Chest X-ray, AP view. Patient: 23 years old, sex F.
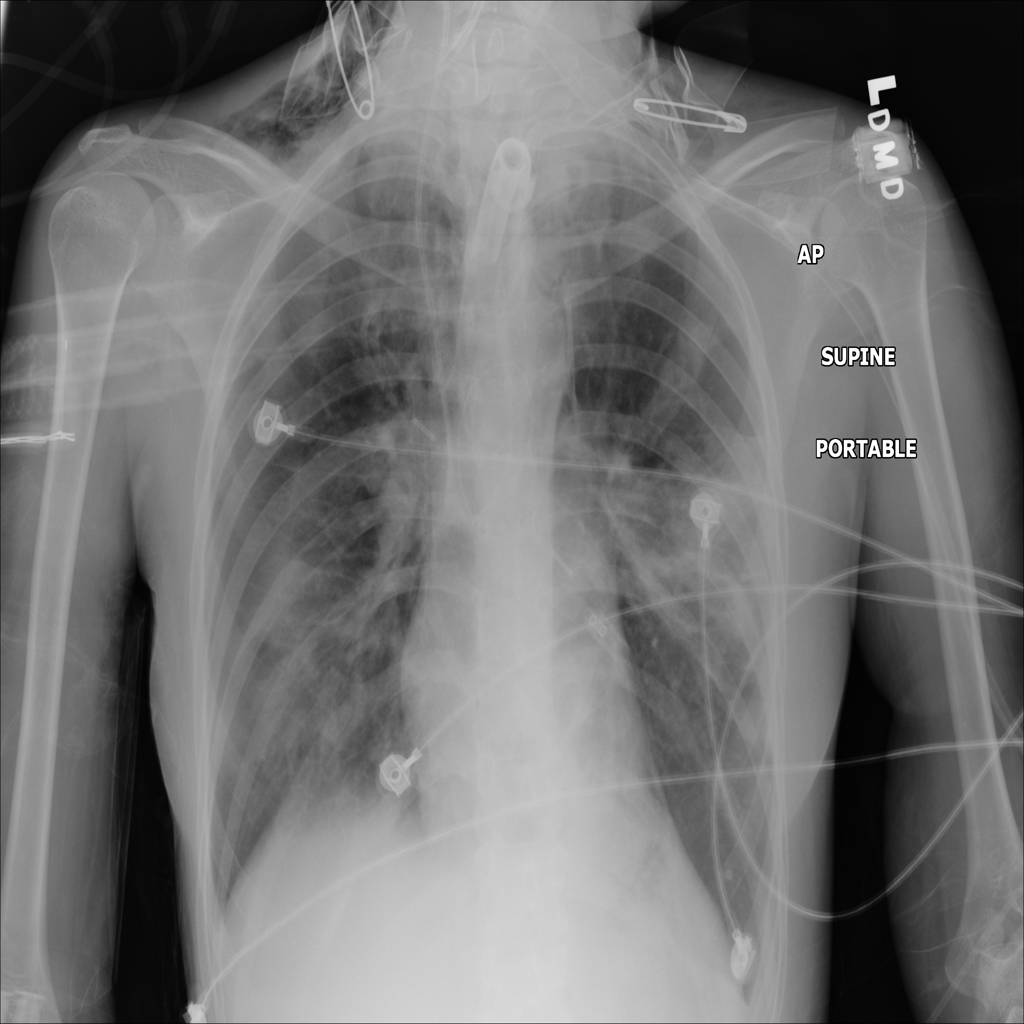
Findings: Emphysema